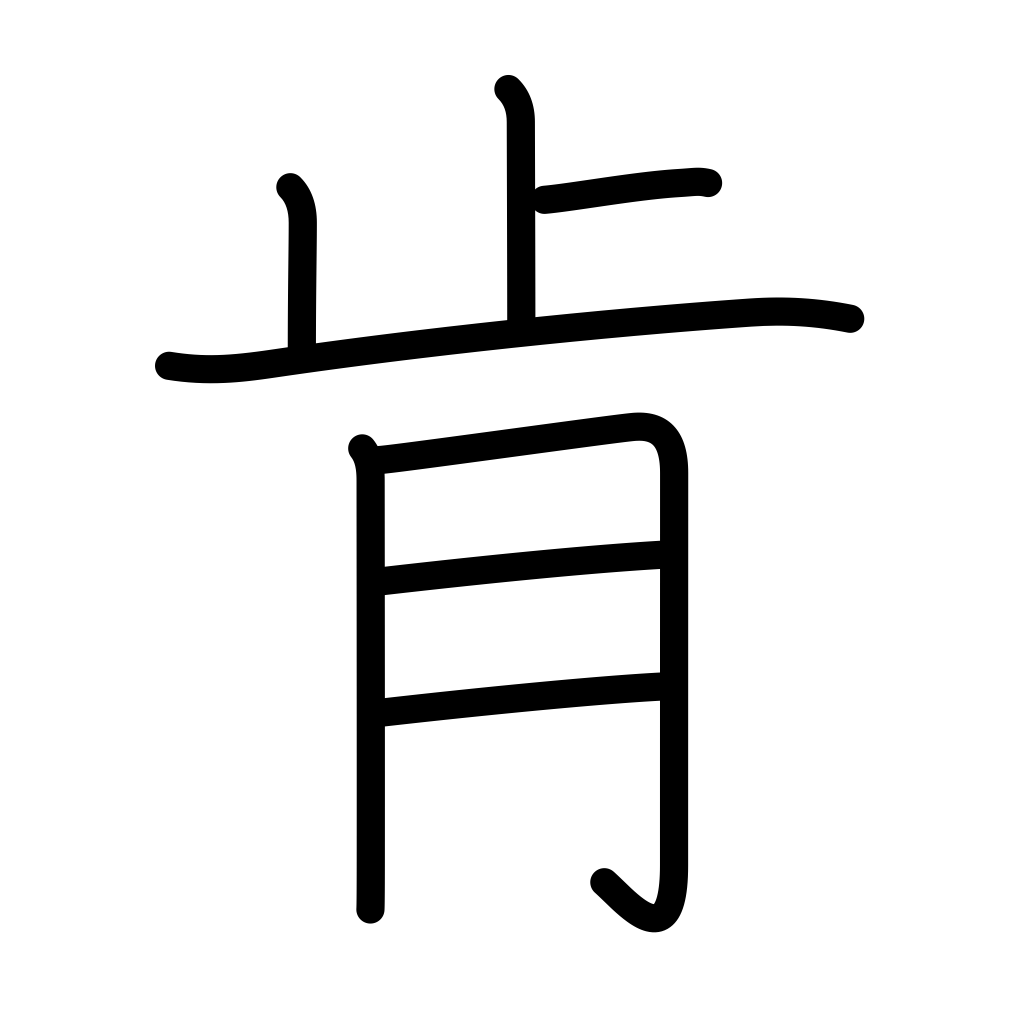
Meaning: agreement, consent, comply with